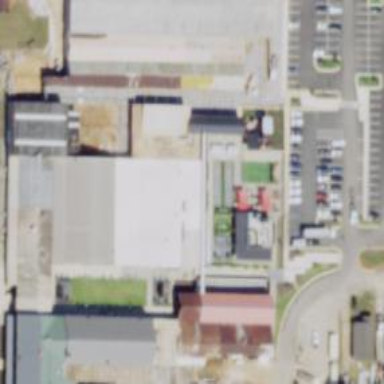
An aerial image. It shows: Retail building.